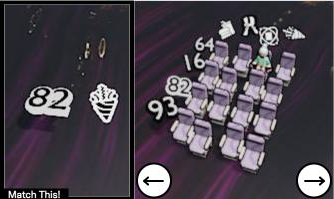
Task: seats
Answer: no